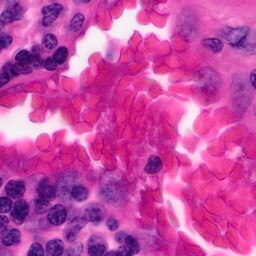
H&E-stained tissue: Pancreatic